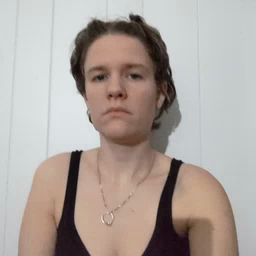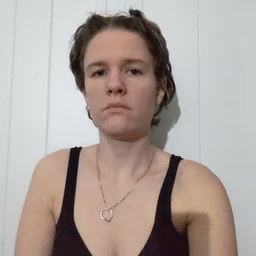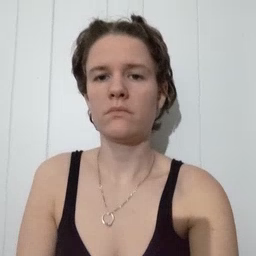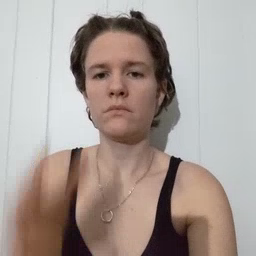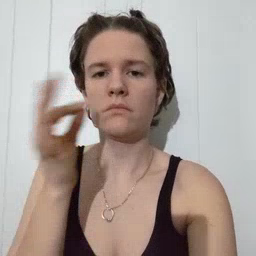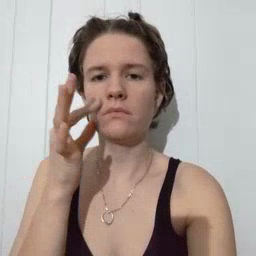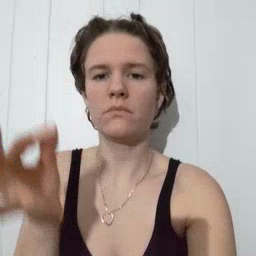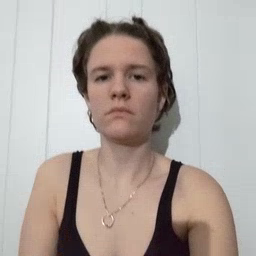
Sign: cat